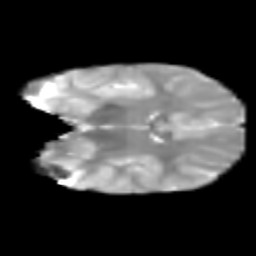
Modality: T2w
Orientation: coronal
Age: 7
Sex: female
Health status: healthy